Question: This might be really tricky!
Here is what i want to achieve:

Here is my <URL> on jsfiddle
I've tried various things without any luck.
The problem is that both the left and right div widths are based on the text width within. I also cant have the joining dotted line going beneath the lef and right divs and just mask it by background colour as the background of the site is a gradient.
At least in this case, the parent div is fixed though.
Any thoughts?
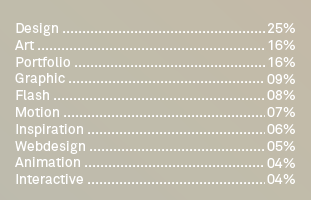
Answer: I really hate offering suggestions on using tables but, This would be the easiest way to do it with a table/div/css hybrid solution. Tested and works.
'''
<div style="position: relative; width: 300px; height: auto;">
<table style="width: 100%">
<tr>
<td style="float: left; width: auto">
a
</td>
<td style="width: 100%; text-align: left;">
<div style="width: 100%; border-bottom: 1px dotted #fff; height:10px;"> </div>
</td>
<td style="float:right">
z
</td>
</tr>
</table>
</div>
<div style="position: relative; width: 300px; height: auto;">
<table style="width: 100%">
<tr>
<td style="float: left; width: auto">
1
</td>
<td style="width: 100%; text-align: left;">
<div style="width: 100%; border-bottom: 1px dotted #fff; height:10px;"> </div>
</td>
<td style="float:right">
infinity
</td>
</tr>
</table>
</div>
'''